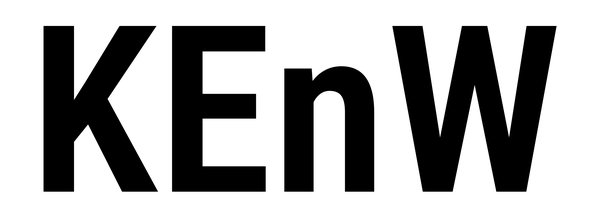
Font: Roboto_Condensed_SemiBold